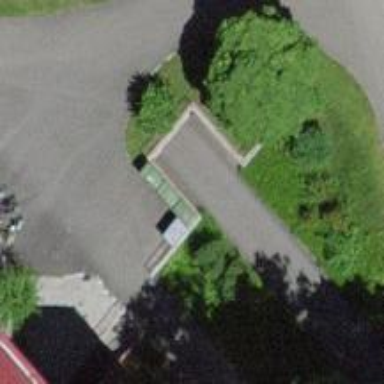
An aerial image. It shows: Parking entrance.